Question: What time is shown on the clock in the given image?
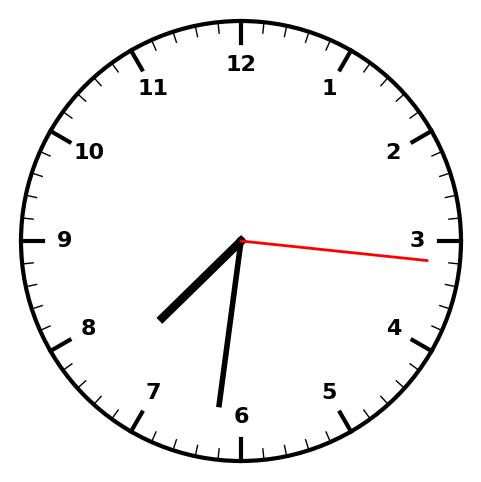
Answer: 07:31:16